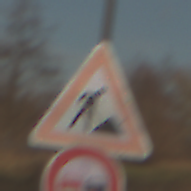
Verkehrszeichen: Arbeitsstelle
Zusatzzeichen unten: Ueberholverbot
Umgebung: Outdoor, Nature
Tageszeit: SunriseSunset
Wetter: PartlyCloudy
Licht: Natural
Jahreszeit: NotSpecified
Kontrast: MediumContrast